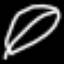
Label: leaf